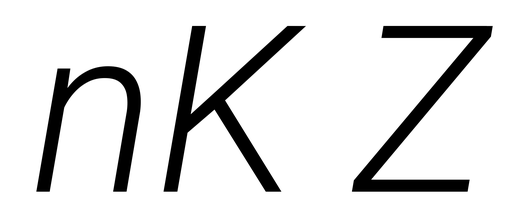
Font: Roboto-Italic_Light_Italic